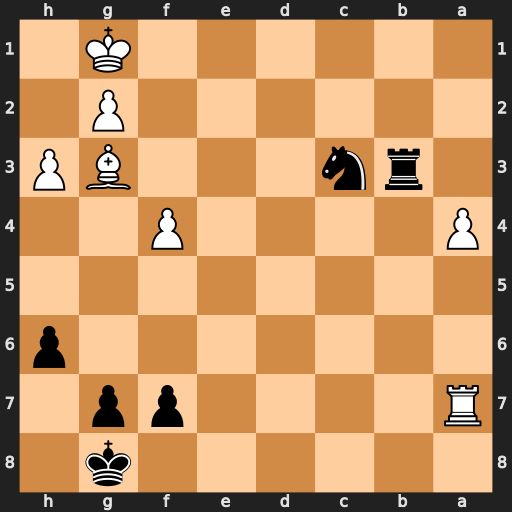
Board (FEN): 6k1/R4pp1/7p/8/P4P2/1rn3BP/6P1/6K1
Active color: b
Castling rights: -
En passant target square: -
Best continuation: Ne2+ Kf2 Nxg3